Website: walmart
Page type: payment
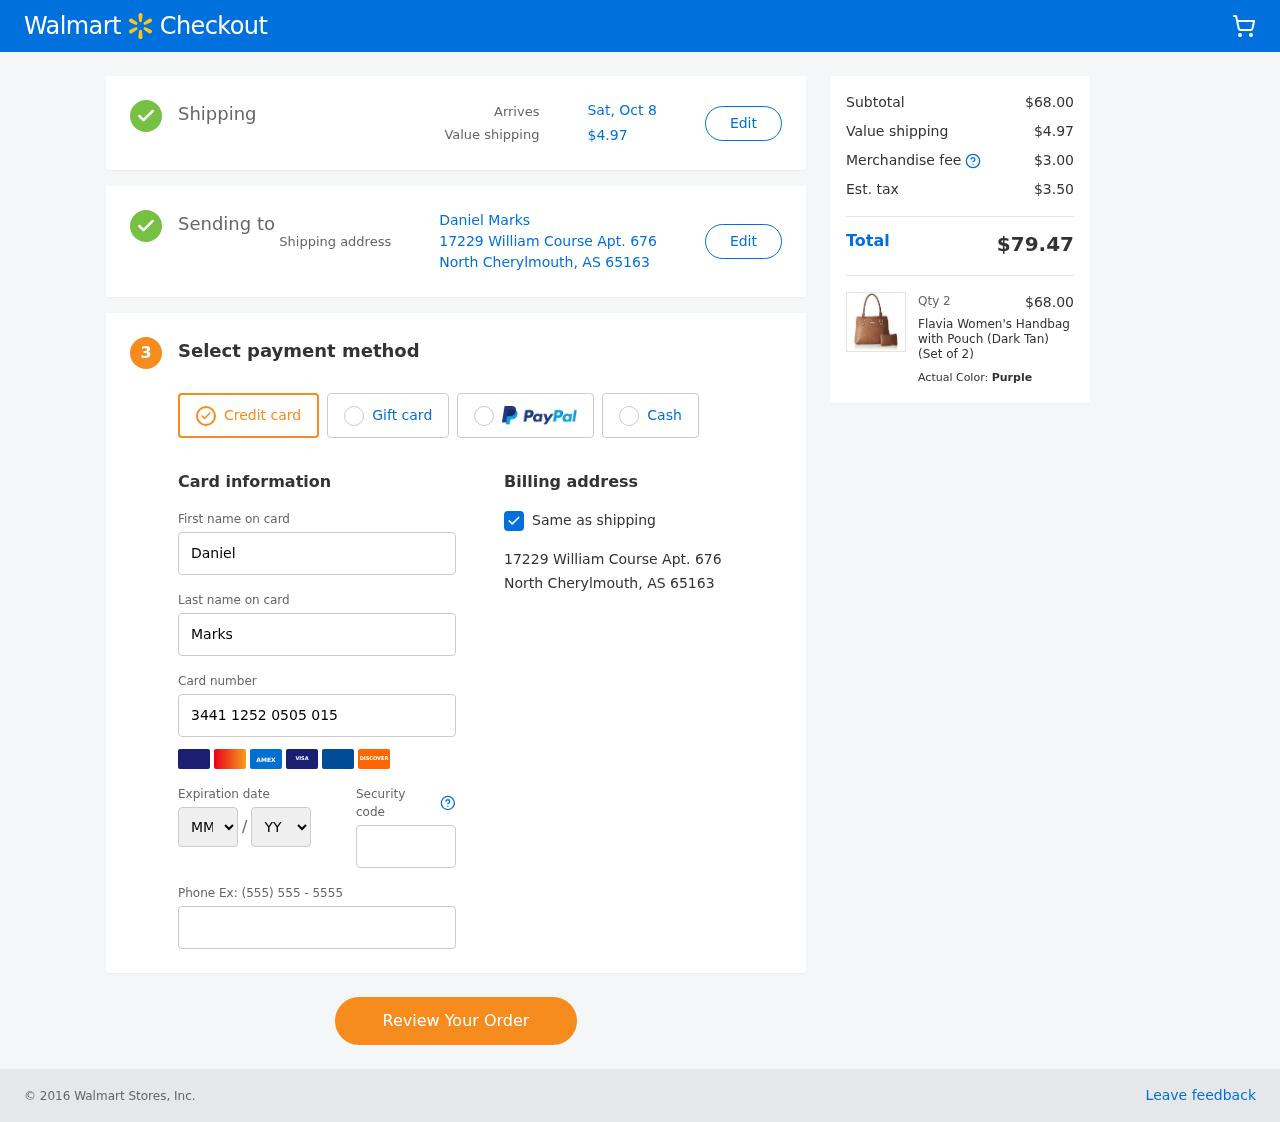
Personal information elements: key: PII_CARD_EXPIRY_MONTH
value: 06
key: PII_CARD_EXPIRY_YEAR
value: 28
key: PII_CITY_STATE_ZIP
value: North Cherylmouth, AS 65163
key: PII_FULLNAME
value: Daniel Marks
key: PII_STREET
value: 17229 William Course Apt. 676
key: PII_FIRSTNAME
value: Daniel
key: PII_LASTNAME
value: Marks
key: PII_CARD_NUMBER
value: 3441 1252 0505 015
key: PII_CARD_CVV
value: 7754
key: PII_PHONE
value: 8747474746
Product elements: key: PRODUCT1_NAME
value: Flavia Women's Handbag with Pouch (Dark Tan) (Set of 2)
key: PRODUCT1_PRICE
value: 34
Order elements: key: ORDER_DELIVERY_DATE
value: Sat, Oct 8
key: ORDER_SHIPPING_COST
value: $4.97
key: ORDER_SUBTOTAL
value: $68.00
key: ORDER_MERCHANDISE_FEE
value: $3.00
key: ORDER_TAX
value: $3.50
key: ORDER_TOTAL
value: $79.47
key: ORDER_NUM_ITEMS
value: Qty 2